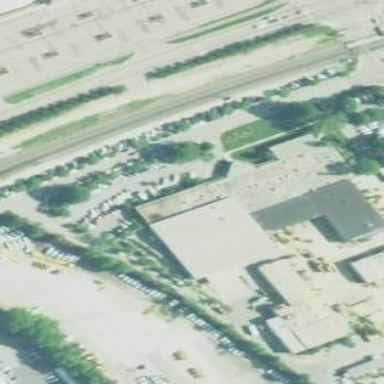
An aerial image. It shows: Commercial building.